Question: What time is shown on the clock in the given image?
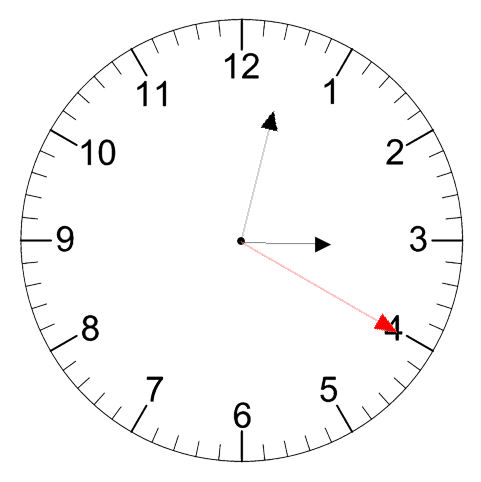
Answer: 03:02:20